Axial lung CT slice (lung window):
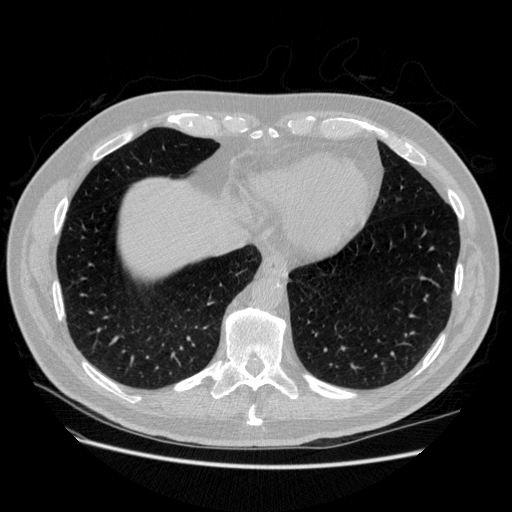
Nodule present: no